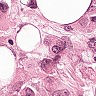
Metastatic tissue present: yes